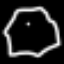
Label: octagon